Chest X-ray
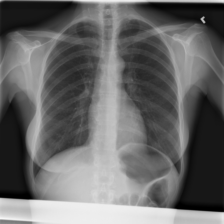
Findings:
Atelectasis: negative
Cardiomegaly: negative
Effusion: negative
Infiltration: negative
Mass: negative
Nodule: negative
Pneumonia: negative
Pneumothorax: negative
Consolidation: negative
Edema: negative
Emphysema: negative
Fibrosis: negative
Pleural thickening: negative
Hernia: negative